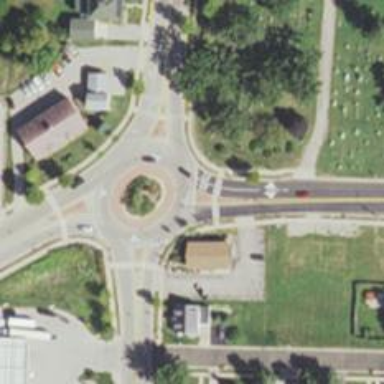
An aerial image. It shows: Primary highway intersecting roundabout.